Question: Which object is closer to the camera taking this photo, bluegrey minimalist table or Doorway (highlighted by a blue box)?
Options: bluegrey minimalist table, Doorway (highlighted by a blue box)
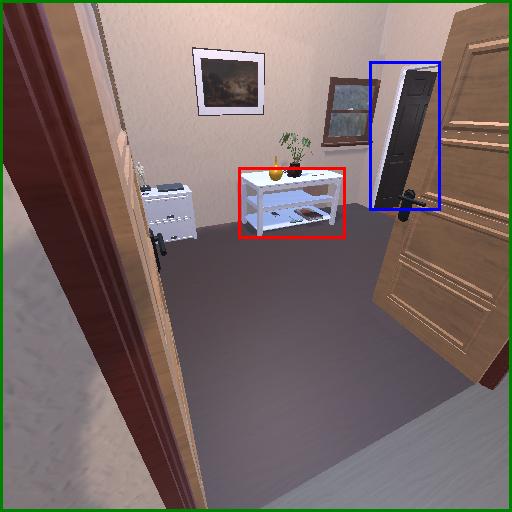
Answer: bluegrey minimalist table